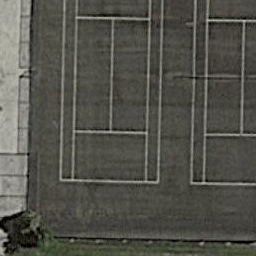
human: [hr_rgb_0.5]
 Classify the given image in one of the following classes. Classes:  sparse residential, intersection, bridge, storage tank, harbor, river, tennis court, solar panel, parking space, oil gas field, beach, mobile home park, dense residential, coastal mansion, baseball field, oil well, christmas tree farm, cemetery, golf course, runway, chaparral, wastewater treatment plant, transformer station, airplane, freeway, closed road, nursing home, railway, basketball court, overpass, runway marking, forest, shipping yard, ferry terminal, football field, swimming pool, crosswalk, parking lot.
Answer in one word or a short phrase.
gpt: tennis court